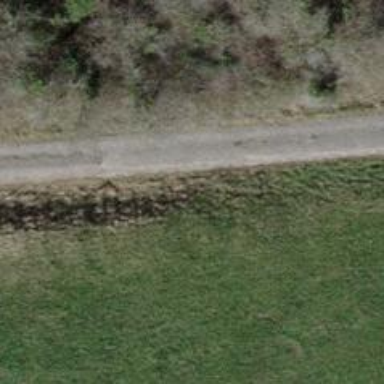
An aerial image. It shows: Track with grade1 tracktype.